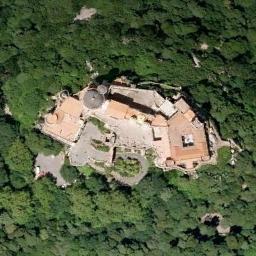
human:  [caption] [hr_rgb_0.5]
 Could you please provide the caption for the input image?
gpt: The palace is surrounded by trees .

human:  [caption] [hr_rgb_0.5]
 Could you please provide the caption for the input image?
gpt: The palace is surrounded by trees .

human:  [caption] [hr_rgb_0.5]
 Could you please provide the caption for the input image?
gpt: There are neat trees in front of the palace .

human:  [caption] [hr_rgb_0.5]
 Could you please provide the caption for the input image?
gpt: The brown palace with a some is surrounded by a forest .

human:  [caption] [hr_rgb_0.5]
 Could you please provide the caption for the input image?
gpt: There are many green trees around the brown palace .